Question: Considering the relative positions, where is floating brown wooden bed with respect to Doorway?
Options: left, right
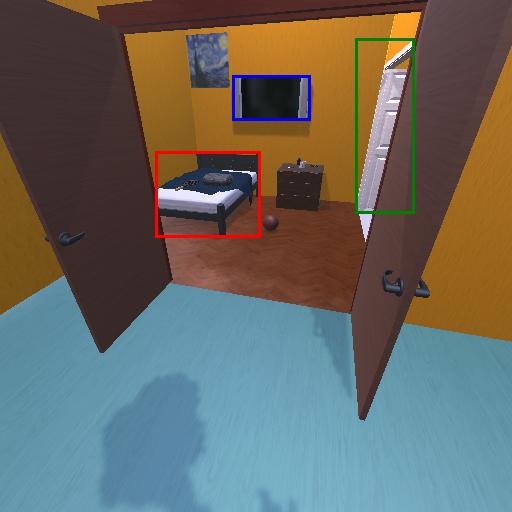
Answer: left